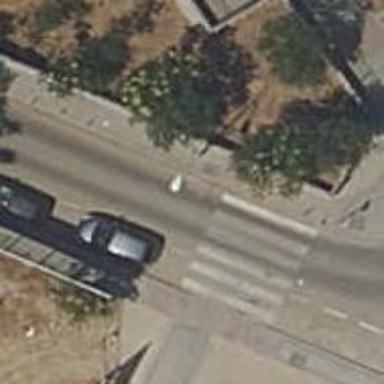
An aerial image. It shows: Uncontrolled zebra crossing on the road.